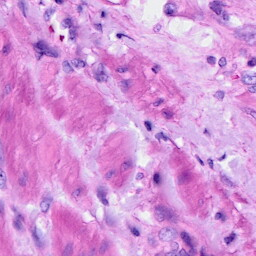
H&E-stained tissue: Ovarian